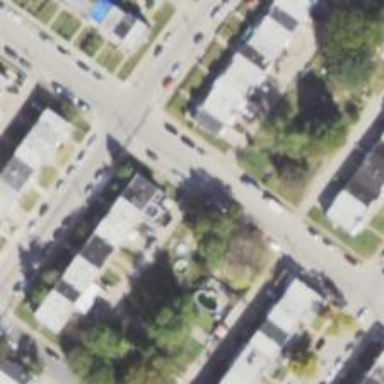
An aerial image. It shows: Alley classified as service road.